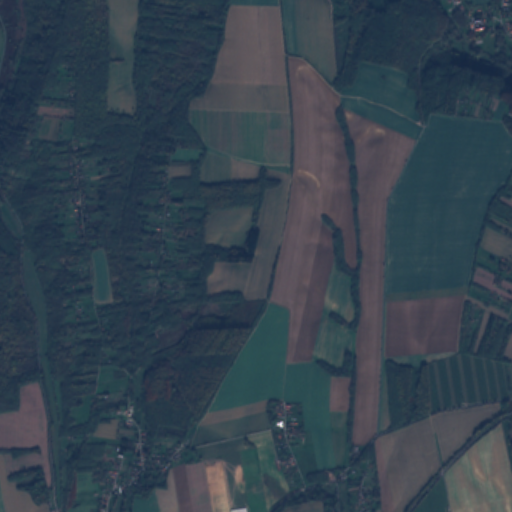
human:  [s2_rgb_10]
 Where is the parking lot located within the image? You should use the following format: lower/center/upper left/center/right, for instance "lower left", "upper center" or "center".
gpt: The parking lot is located in the upper right of the image.
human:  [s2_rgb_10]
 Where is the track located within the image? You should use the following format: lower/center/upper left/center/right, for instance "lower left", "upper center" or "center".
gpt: The track is located in the upper right of the image.
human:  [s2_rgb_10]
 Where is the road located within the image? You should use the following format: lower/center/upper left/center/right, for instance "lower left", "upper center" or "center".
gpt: There is no road in the image.